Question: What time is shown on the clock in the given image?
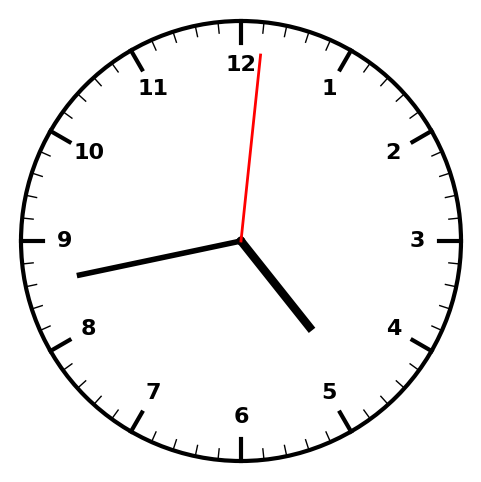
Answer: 04:43:01